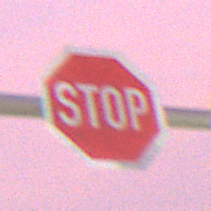
Verkehrszeichen: Stop
Umgebung: Outdoor, Urban
Tageszeit: SunriseSunset
Wetter: PartlyCloudy
Licht: Artificial
Jahreszeit: NotSpecified
Kontrast: HighContrast